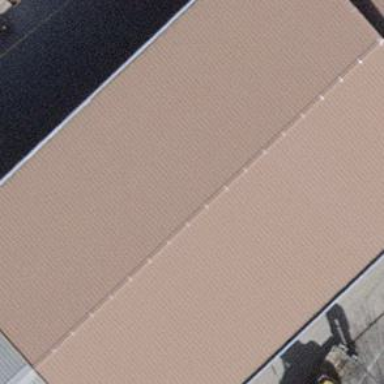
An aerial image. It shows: Warehouse building.